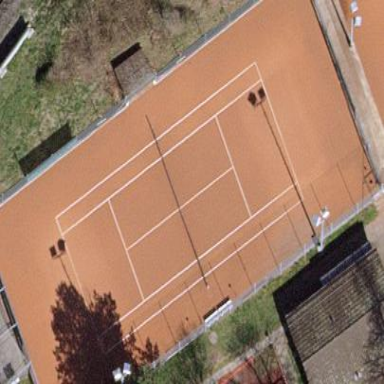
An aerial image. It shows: Tennis court on pitch designated for leisure land.